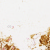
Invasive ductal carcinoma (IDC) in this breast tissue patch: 0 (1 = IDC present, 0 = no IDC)